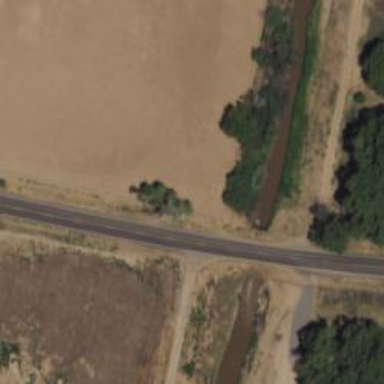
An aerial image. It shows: Secondary road.